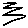
Label: zigzag